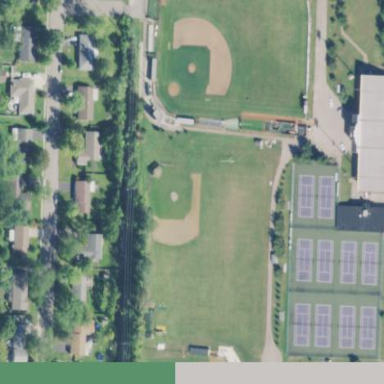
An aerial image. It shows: Baseball pitch for leisure land.